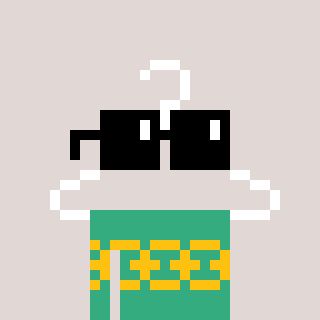
a pixel art character with square black sunglasses, a hanger-shaped head and a teal-colored body on a warm background